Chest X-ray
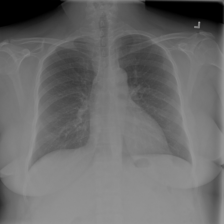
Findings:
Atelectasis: negative
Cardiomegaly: negative
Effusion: negative
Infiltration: negative
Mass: negative
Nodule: negative
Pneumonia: negative
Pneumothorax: negative
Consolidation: negative
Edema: negative
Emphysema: negative
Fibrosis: negative
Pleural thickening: negative
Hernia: negative